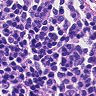
Metastatic tissue present: no